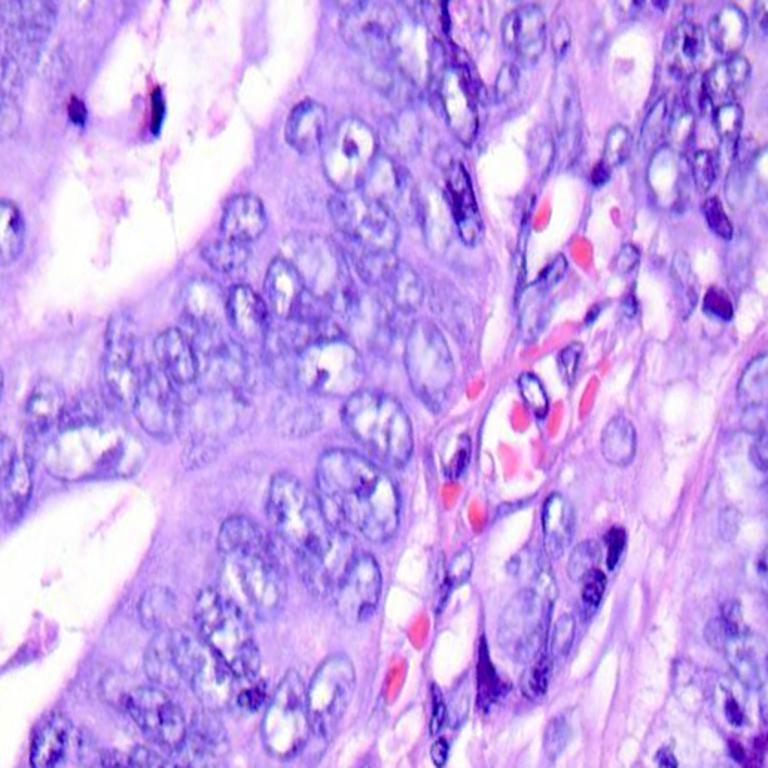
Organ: colon
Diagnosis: adenocarcinomas